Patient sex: F
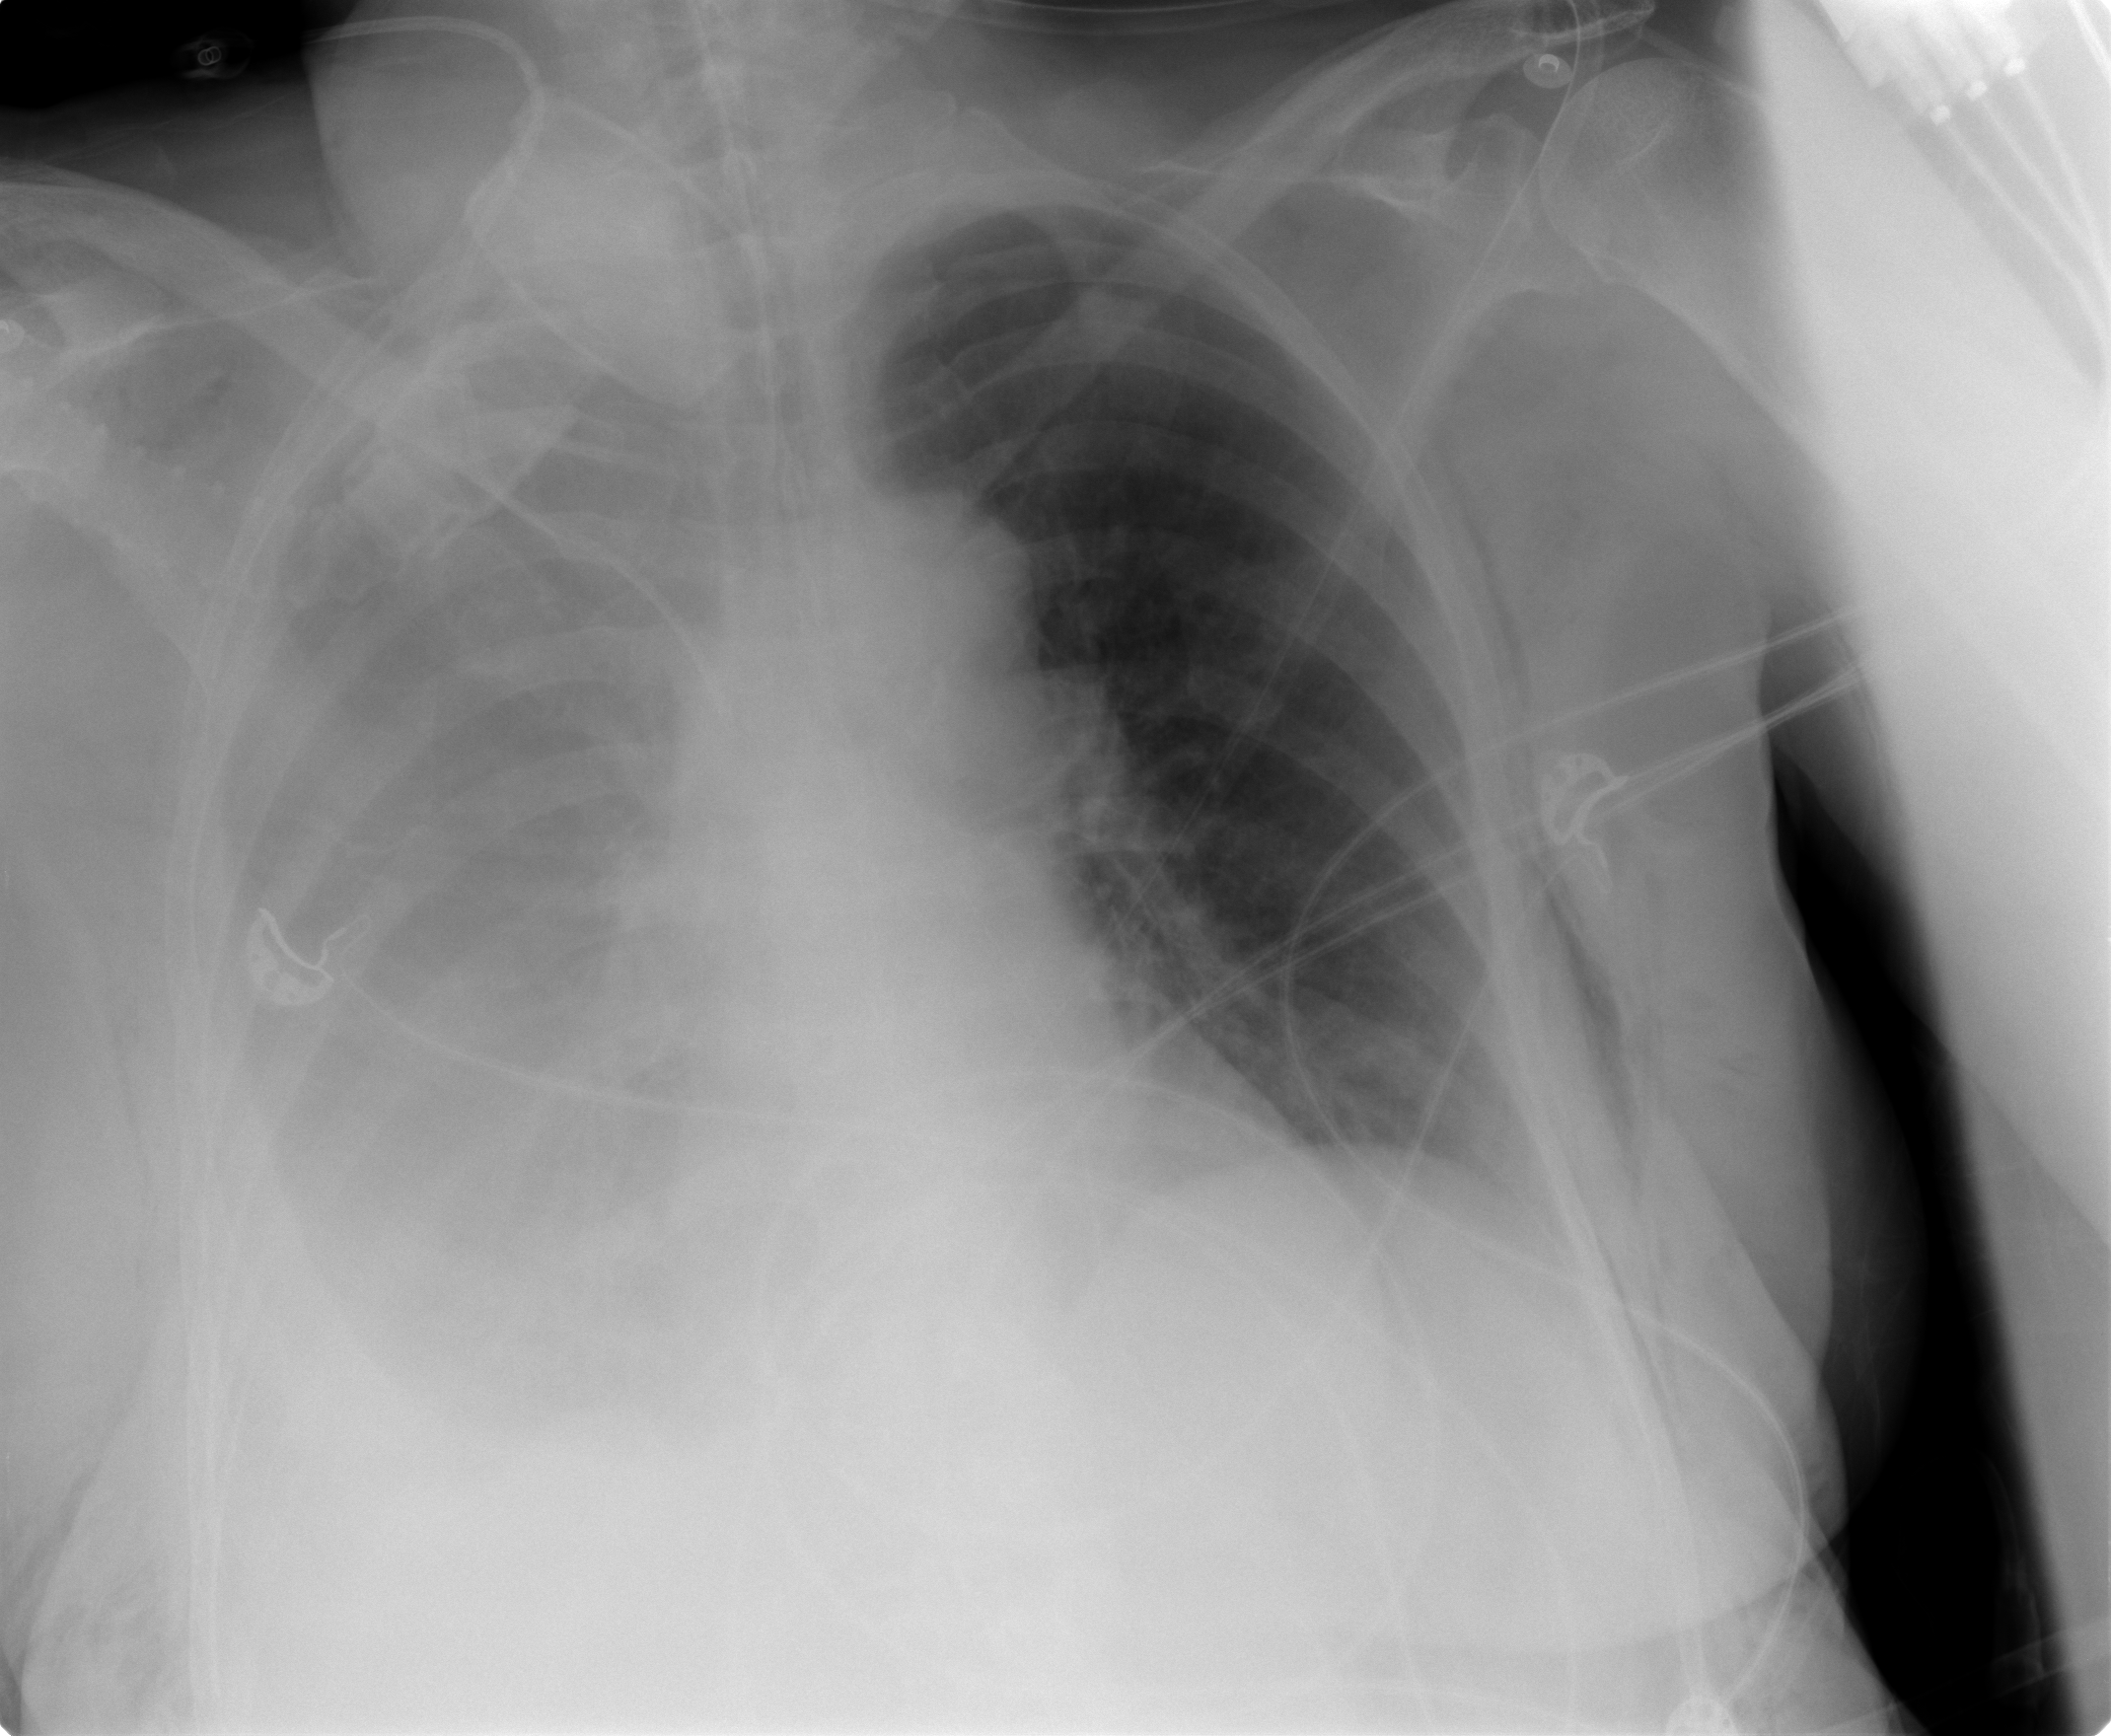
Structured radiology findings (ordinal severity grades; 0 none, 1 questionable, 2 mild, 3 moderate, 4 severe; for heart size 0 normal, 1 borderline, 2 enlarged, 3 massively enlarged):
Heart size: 0
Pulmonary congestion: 0
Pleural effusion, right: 3
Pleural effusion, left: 0
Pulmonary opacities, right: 0
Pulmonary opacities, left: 0
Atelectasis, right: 3
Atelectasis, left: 0